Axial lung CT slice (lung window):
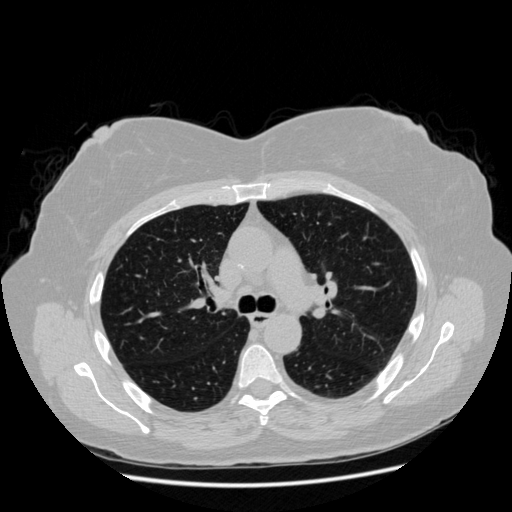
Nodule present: no